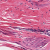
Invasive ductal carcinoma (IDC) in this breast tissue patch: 0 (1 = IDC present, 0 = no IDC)